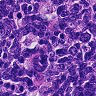
Metastatic tissue present: no